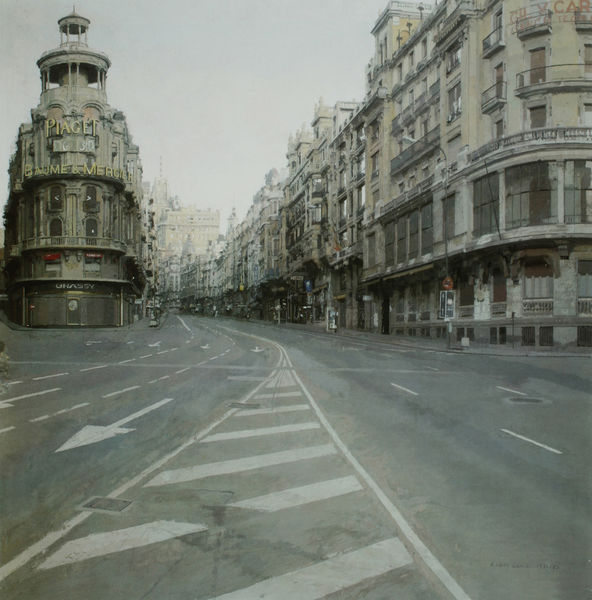
Titel: Gran Vía
Künstler: Antonio López
Standort: Madrid
Institution: (Privatsammlung)
Schlagwörter: himmel, weiß, stadt, fenster, paris, strasse, architektur, häuser, realismus, ecke, fassaden, perspektive, linien, flucht, foto, eckhaus, schraffuren, pfeile, häuserzeile, markierung, strassenflucht, verkehrszeichen, strassenzug, madrid, antonio lopez, gran via